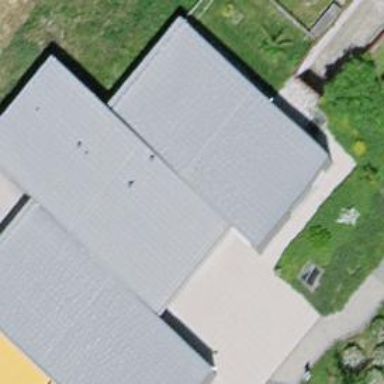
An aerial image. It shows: Kindergarten building.